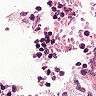
Metastatic tissue present: no